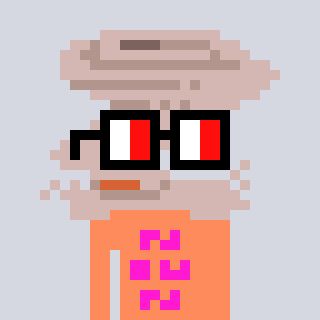
a pixel art character with square glasses with black frames and red eyes, a tornado-shaped head and a peachy-colored body on a cool background